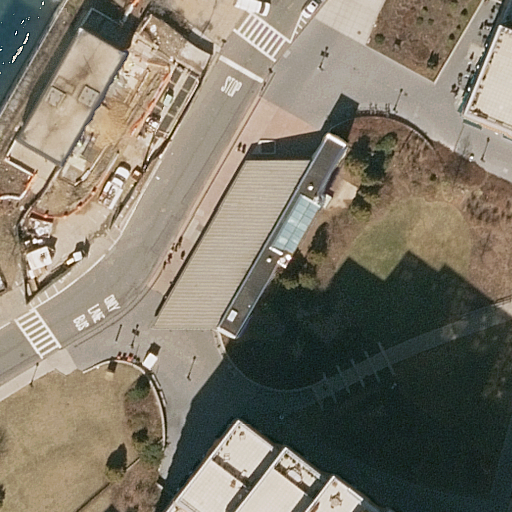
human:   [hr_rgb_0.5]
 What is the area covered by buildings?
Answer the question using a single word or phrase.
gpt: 1269m2

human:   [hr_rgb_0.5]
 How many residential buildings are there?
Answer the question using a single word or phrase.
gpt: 4

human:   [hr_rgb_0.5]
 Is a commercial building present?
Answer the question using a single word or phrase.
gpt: no

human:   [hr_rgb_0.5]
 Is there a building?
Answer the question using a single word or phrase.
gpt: yes

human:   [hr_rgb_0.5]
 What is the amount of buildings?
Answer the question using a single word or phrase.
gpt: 4

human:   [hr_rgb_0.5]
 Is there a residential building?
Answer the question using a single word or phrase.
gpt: yes

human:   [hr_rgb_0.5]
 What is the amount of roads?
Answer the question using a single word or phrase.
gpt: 10

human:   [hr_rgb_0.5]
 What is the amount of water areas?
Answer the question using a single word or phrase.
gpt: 1

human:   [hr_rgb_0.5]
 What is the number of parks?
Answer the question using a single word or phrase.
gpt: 1

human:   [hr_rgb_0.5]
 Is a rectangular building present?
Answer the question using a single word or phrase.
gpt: yes

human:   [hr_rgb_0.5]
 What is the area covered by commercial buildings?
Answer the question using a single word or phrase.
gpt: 0m2

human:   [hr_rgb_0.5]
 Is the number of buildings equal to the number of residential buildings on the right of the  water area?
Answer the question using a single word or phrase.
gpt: no

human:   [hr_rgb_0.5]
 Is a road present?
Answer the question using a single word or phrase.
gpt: yes

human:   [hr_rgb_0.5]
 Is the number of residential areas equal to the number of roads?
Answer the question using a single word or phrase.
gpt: no

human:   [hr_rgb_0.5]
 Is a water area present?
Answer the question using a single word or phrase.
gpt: yes

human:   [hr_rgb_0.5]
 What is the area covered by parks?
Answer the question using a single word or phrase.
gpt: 2941m2

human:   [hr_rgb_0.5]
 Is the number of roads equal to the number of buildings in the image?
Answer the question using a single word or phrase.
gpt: no

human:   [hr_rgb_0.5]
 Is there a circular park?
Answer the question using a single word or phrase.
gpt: no

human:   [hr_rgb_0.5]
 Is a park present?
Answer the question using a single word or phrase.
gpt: yes

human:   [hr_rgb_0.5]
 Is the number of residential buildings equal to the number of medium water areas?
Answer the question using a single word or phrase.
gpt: no

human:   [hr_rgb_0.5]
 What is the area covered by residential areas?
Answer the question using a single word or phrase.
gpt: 10623m2

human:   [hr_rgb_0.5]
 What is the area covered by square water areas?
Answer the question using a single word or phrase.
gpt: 0m2

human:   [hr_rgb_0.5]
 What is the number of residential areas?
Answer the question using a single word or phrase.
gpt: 1

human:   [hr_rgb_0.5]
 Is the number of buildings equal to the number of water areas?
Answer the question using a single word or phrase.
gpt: no

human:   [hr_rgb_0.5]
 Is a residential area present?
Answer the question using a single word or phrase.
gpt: yes

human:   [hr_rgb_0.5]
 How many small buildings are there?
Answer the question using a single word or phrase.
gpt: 1

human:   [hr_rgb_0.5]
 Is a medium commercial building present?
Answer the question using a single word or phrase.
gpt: no

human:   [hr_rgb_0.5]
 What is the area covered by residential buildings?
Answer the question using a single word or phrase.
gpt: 1269m2

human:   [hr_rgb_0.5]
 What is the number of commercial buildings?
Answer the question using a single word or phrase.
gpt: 0

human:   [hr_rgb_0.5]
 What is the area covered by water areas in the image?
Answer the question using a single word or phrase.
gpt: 145m2

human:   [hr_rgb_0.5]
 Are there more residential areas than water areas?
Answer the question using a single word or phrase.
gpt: no

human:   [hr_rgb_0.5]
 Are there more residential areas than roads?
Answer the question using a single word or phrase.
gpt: no

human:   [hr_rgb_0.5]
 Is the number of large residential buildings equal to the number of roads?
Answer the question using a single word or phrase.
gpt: no

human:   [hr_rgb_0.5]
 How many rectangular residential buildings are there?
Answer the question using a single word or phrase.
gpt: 3

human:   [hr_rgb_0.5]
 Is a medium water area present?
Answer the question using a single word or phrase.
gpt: yes

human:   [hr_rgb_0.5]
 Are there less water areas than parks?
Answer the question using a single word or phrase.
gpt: no

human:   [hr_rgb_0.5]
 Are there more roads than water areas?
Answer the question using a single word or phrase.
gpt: yes

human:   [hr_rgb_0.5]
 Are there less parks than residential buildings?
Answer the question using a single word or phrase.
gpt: yes

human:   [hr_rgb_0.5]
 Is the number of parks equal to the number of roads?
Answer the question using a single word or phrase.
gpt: no

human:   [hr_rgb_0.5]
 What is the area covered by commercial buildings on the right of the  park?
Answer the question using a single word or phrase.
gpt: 0m2

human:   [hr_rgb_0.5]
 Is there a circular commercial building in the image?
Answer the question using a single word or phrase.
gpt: no

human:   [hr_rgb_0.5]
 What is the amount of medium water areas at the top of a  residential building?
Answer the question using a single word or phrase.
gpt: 1

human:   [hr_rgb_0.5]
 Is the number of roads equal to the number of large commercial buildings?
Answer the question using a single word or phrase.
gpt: no

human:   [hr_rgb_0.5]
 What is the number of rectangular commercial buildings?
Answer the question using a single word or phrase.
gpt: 0

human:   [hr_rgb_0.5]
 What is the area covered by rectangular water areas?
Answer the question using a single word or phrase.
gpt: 145m2

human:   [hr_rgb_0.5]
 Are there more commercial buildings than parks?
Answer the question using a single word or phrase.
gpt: no

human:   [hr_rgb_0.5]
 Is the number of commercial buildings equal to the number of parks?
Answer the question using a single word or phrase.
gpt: no

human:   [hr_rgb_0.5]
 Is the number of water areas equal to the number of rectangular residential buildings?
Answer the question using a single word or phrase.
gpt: no

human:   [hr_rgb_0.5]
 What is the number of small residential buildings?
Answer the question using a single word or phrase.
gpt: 1

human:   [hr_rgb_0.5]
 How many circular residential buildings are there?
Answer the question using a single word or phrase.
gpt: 0

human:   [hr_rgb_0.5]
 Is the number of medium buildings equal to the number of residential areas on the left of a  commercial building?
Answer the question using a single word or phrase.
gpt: no

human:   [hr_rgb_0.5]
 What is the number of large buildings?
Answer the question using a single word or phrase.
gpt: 1

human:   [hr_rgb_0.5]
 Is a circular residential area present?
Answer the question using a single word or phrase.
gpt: no

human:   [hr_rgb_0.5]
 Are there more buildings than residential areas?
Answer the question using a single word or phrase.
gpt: yes

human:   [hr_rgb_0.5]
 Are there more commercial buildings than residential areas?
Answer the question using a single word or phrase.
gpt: no

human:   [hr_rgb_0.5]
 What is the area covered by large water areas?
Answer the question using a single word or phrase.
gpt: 0m2

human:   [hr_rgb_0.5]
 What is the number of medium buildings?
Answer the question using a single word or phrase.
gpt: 2

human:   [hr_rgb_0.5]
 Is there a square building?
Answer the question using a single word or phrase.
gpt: no

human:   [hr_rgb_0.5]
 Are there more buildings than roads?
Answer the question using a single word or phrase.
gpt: no

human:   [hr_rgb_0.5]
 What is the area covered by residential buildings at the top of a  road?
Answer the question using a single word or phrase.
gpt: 923m2

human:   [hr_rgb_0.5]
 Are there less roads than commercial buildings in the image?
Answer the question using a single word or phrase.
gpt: no

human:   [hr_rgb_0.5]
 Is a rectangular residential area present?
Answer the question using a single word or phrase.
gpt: yes

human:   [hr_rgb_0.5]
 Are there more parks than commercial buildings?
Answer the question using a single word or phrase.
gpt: yes

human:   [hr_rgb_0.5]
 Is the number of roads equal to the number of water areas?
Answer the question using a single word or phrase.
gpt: no